Question: I have tried communicating via serial (OSX w/ prolific drivers -> USB RS232 adapter -> Tx,Rx and GND pins on device serial ttl port) to a device and done so using
'''
screen /dev/tty.usbserial 115200 8N1
'''
I get to log in and use it as if I was SSH or TelNetted in...
However whenever I try to go into system recovery mode (holding CTRL+1) while the device is powering on, it starts displaying weird characters and until I close the screen session it will continue showing weird characters:

Of course when we tried doing the same thing on my boss' macbook running windows and PuTTY and everything worked fine, even in system recovery mode; characters were displayed properly.
What gives? Id like to learn the intuition to use because up till now I concluded that since I can bot into the system and see characters normally about the connection should be fine and its must have been the recovery partition that was broken. This was wrong of course...
Niko
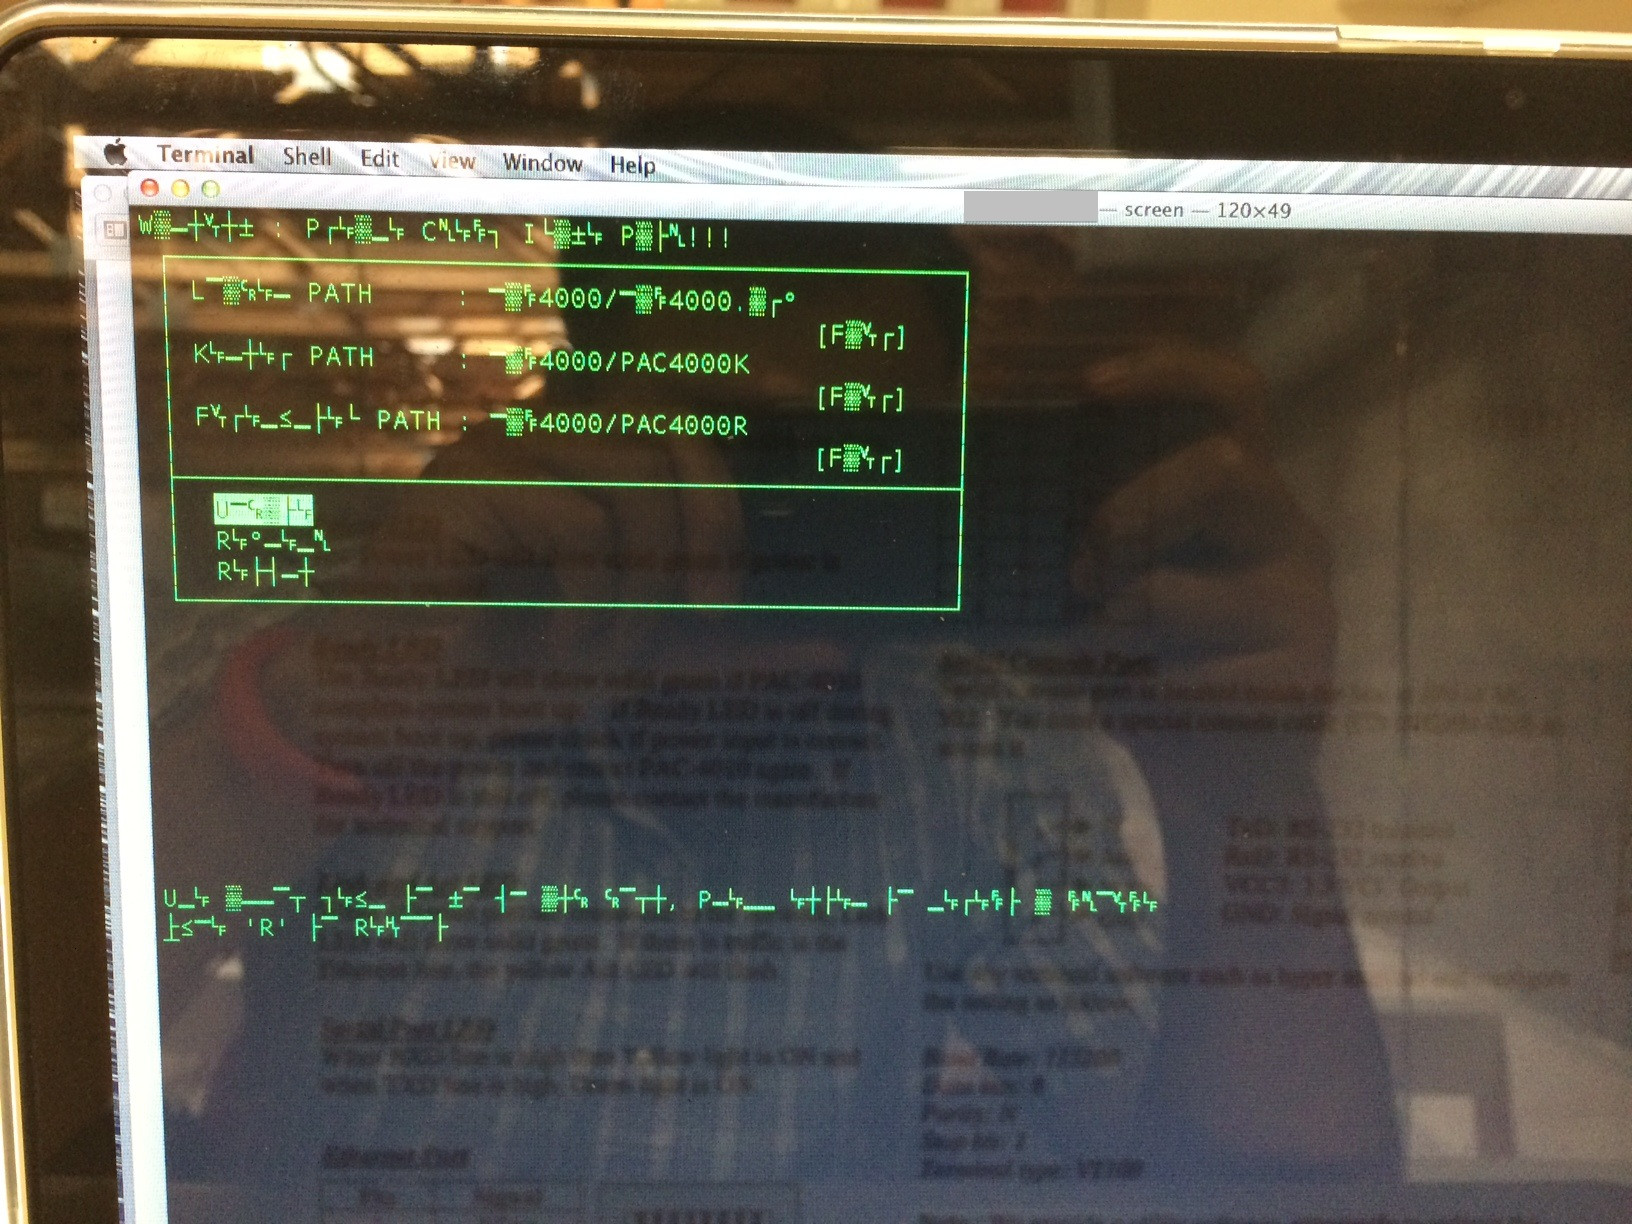
Answer: Dunno if it is a OSX problem,
I had similar problems before. I fixed it either by changing the Baud rate of the com ports or by making sure the Ground on the circuit is the same as the ground of the supply.